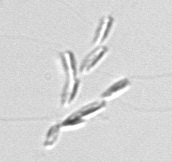
Label: Dinobryon